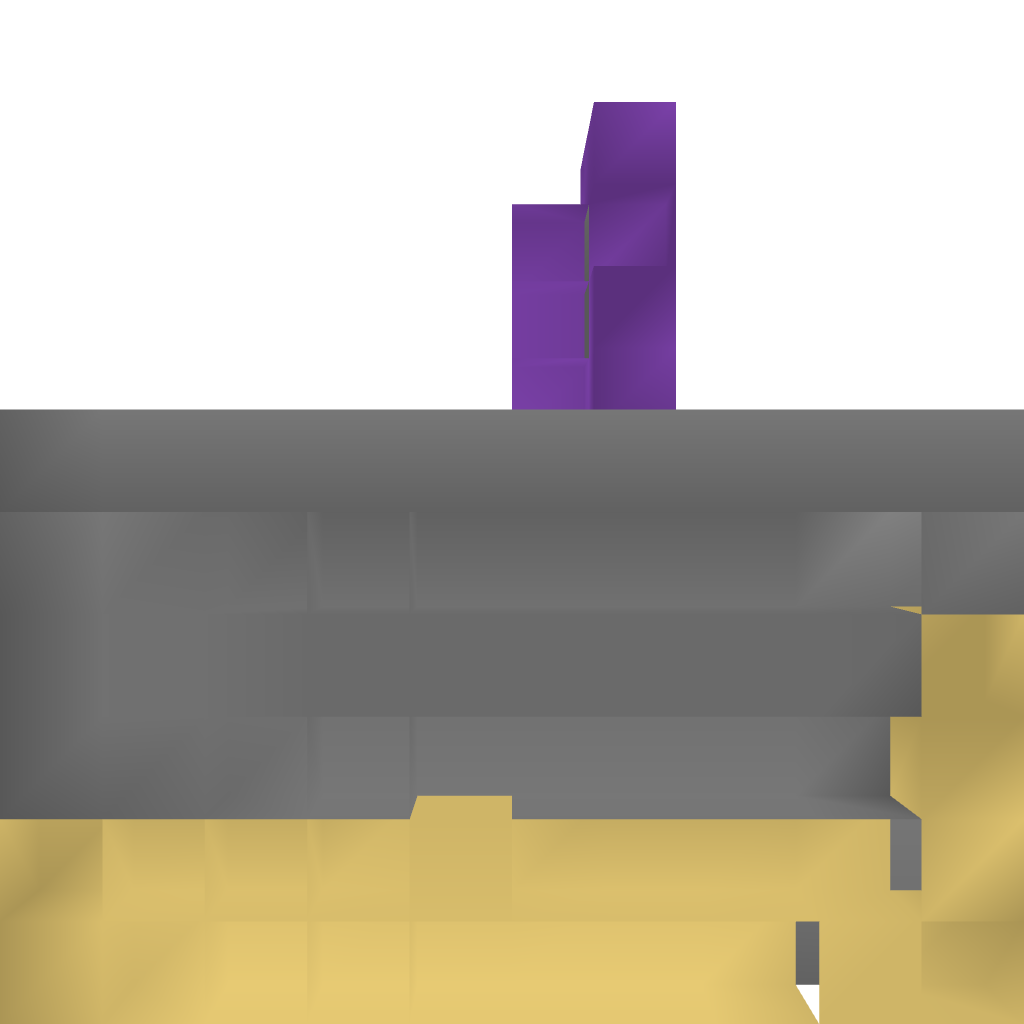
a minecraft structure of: Cobblestone Generator bad low quality